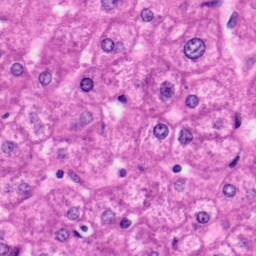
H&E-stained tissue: Liver